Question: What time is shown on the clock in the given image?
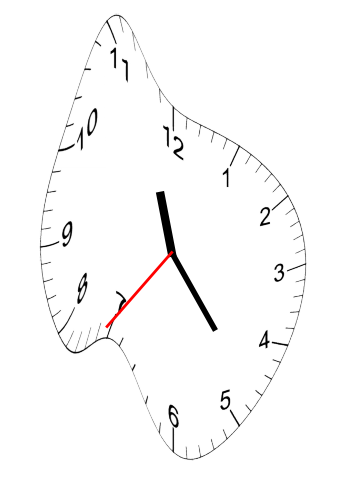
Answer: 11:23:36